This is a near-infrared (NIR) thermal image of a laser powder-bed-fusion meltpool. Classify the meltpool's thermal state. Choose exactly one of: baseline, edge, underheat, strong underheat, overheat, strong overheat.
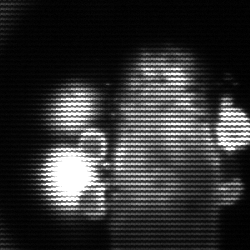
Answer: strong underheat